Question: I've added a side menu in my ionic 2 application that I'm developing, modifying the "super" template given by ionic. I've added the following code in app.html:
'''
<ion-menu [content]="content">
<ion-header>
<ion-toolbar>
<ion-title>Menu</ion-title>
</ion-toolbar>
</ion-header>
<ion-content>
<ion-list>
<button ion-item *ngFor="let p of pages" (click)="openPage(p)">
{{p.title}}
</button>
</ion-list>
</ion-content>
</ion-menu>
<ion-nav [root]="rootPage" #content swipeBackEnabled="false"></ion-nav>
'''
If I swipe on the left the menu appears correctly, but the problem is that, in the header of pages, I can't see the three bars to open the menu:

From the documentation, it seems that simply adding this code to the html makes the three bars appear, but it isn't working for me. Do I have to change something in the header of all the pages? I don't know, maybe the super template itself overrides something in the header of pages, so that the bars are not showed?
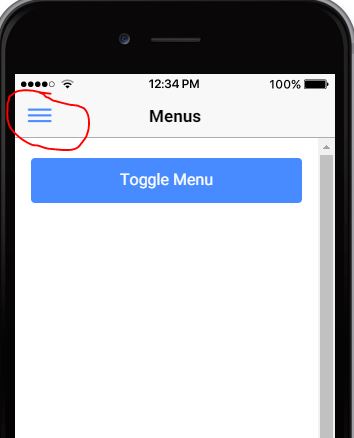
Answer: You could try adding 'button' and 'icon'.
Like this:
'''
<ion-header>
<ion-navbar>
<button ion-button menuToggle>
<ion-icon name="menu"></ion-icon>
</button>
<ion-title>Menu</ion-title>
</ion-navbar>
</ion-header>
'''